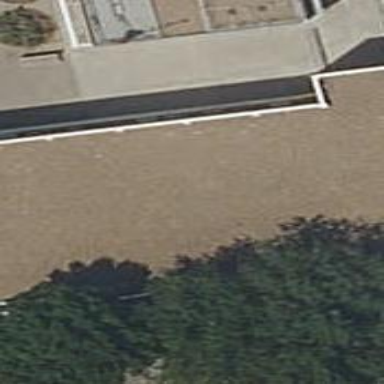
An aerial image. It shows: Part of university building with flat roof.